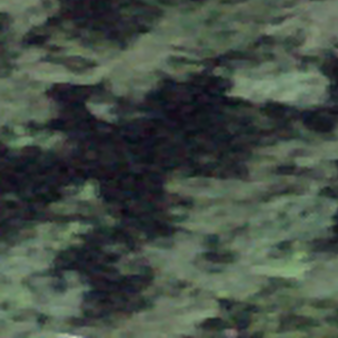
Label: other